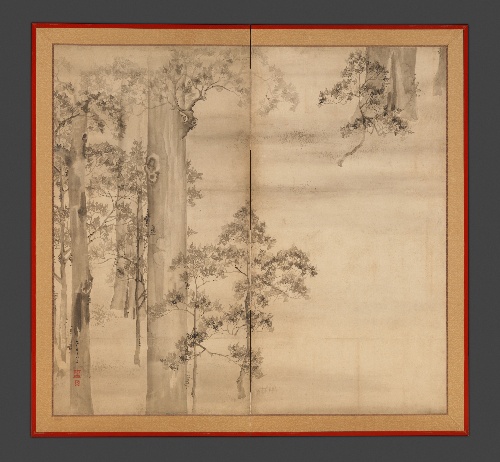
Artist: Ikeda Koson
Artist bio: Japanese, 1803–1868
Date: mid-19th century
Object type: Screens
Classification: Paintings
Medium: Two-panel folding screen; ink on paper
Culture: Japan
Period: Edo period (1615–1868)
Dimensions: Image: 59 5/16 x 63 1/16 in. (150.6 x 160.2 cm)
Overall with mounting: 67 1/2 x 70 1/2 in. (171.5 x 179.1 cm)
Department: Asian Art
Credit line: Mary Griggs Burke Collection, Gift of the Mary and Jackson Burke Foundation, 2015
Accession year: 2015
Repository: Metropolitan Museum of Art, New York, NY
Tags: Cypresses